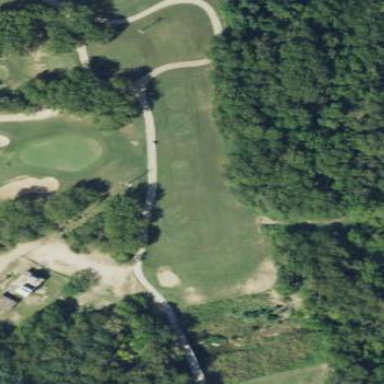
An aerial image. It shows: Rough area in golf course.